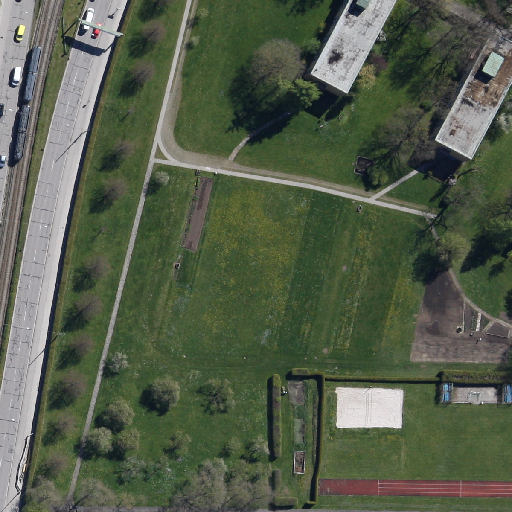
Referring expression: road marking